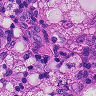
Metastatic tissue present: yes